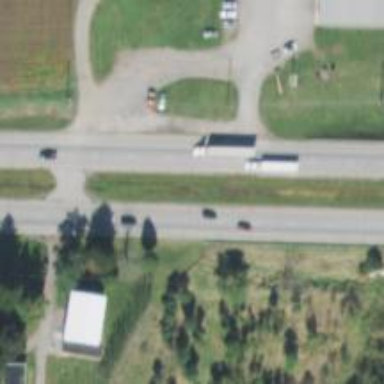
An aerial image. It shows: This image shows trunk highway that functions as expressway.